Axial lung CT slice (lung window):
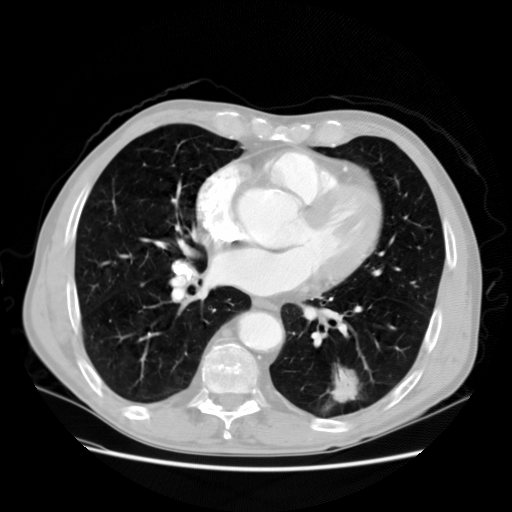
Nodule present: yes
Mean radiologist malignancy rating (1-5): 4